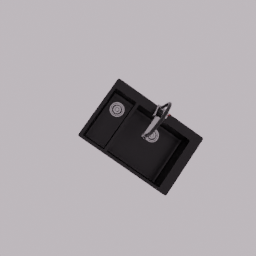
Label: appliances